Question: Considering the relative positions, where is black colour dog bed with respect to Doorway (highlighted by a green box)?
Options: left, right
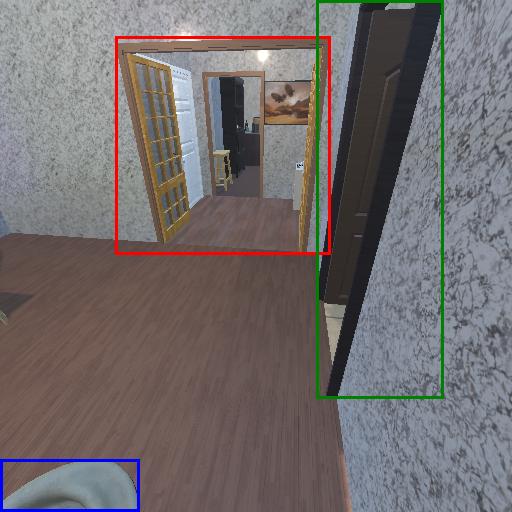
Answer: left